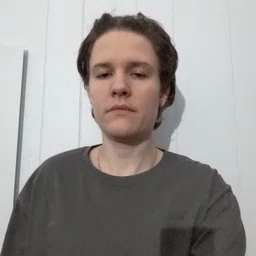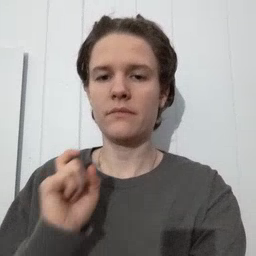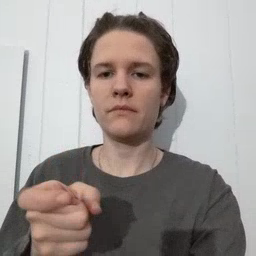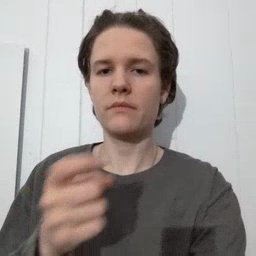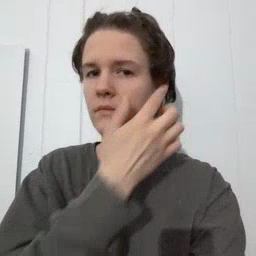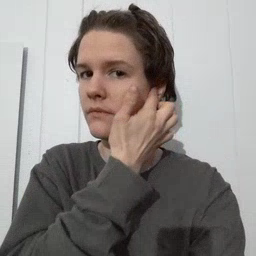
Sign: gift